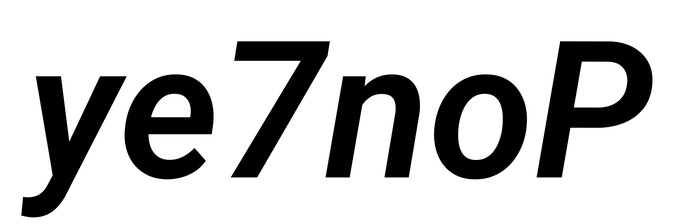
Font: Roboto-Italic_SemiBold_Italic